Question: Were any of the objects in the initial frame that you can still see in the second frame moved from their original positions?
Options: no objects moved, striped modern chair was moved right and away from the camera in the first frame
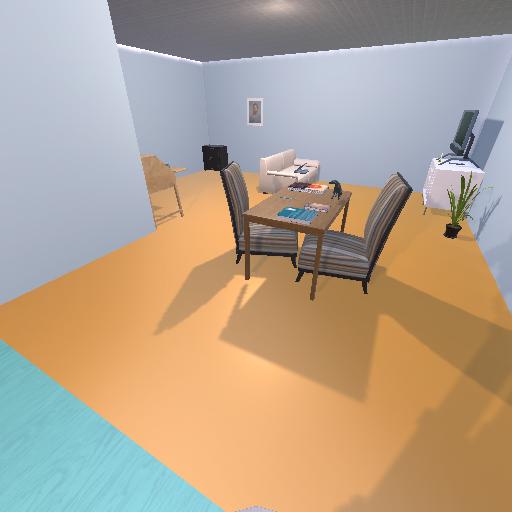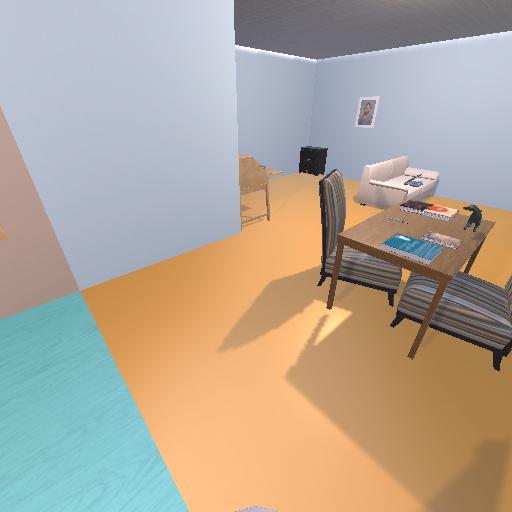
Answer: no objects moved